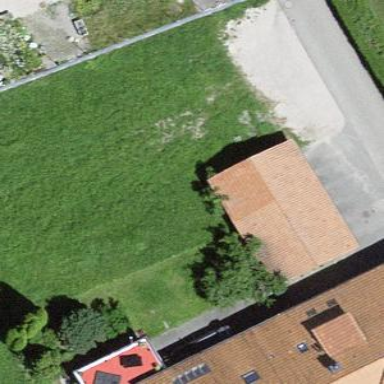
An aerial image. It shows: Garage building.